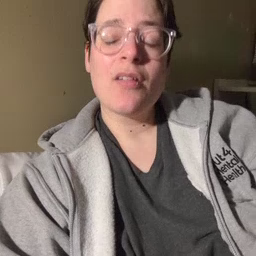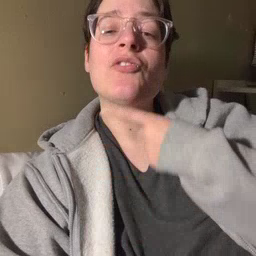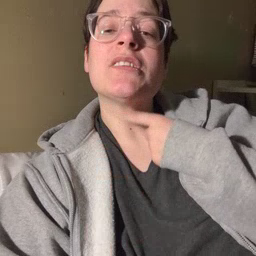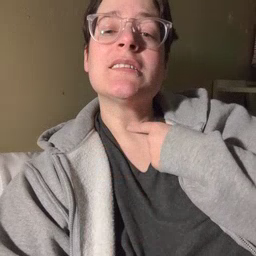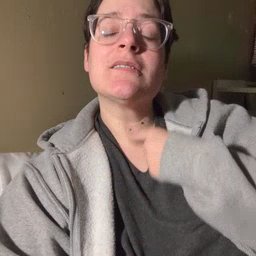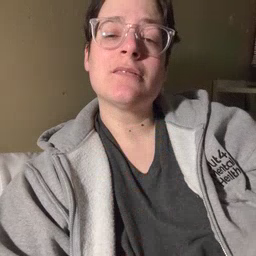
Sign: thirsty